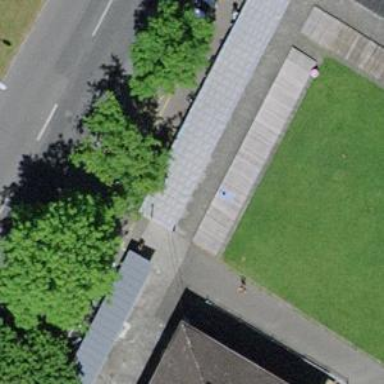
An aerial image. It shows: Entrance with barrier.